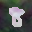
Label: 8